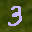
Label: 3